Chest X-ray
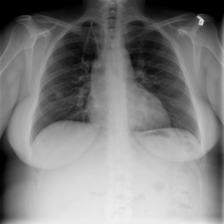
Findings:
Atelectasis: negative
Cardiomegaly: negative
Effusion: negative
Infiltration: negative
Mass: negative
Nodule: negative
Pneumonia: negative
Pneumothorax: negative
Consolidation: negative
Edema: negative
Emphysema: negative
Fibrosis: negative
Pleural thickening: negative
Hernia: negative